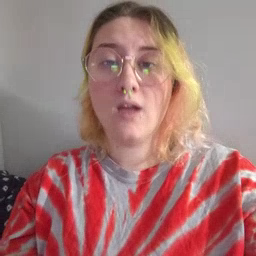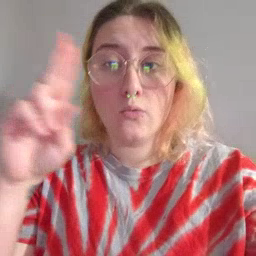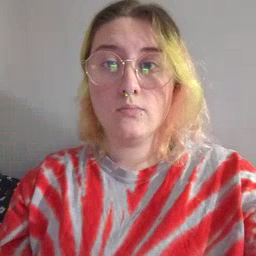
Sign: uncle